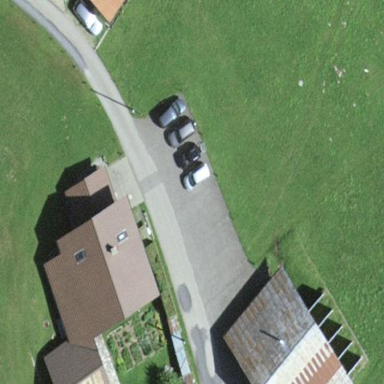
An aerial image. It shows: Parking area.